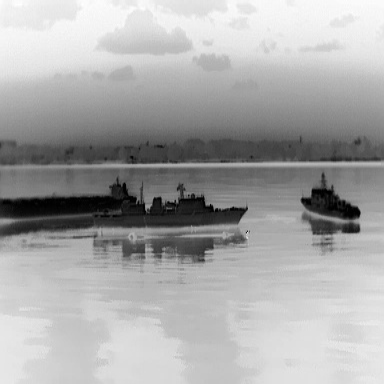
There are two warships in the infrared image.